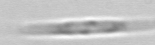
Label: pennate